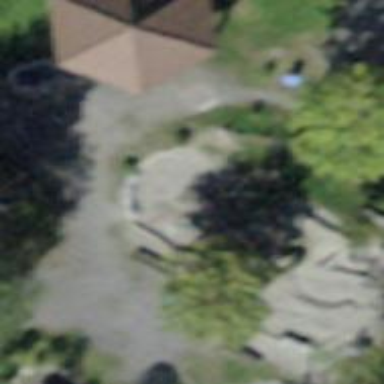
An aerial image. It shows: Bench.